Question: I'e been experiencing some odd behavior from the text cursor in the 'EditText's of my android application. Essentially, the cursor does not always accurately represent it's position in a word (). As such, typing a character into an edit text can result in the character being placed somewhere different (). Also, when the cursor is placed inside of or next to a word, that word is often offset slightly.
Here is an example of the phenomenon;

Notice the words moving position from picture to picture, and in the second example the cursor indicates that it is before the 'i' but is in fact before the 'e' two indexes to the right.
Here is the 'EditText' element of this 'View' in the XML;
'''
<EditText
android:id="@+id/hazard_obs_text"
android:layout_width="0dp"
android:layout_height="0dp"
android:layout_below="@+id/hazard_observation"
android:layout_alignLeft="@+id/hazard_observation"
android:layout_alignRight="@+id/hazard_observation"
android:layout_above="@+id/finalise_hazard"
android:layout_marginTop="5dp"
android:background="@drawable/whitebackselector"
android:hint="Recommendation Text"
android:textSize="9sp"
android:gravity="start"
android:paddingLeft="5dp"
android:enabled="false"
/>
'''
As you can see, it is inside a 'RelativeLayout', and has a custom blank white background with some subtle shading around the edge. It is also part of a 'Fragment' layout. Nothing out of the ordinary as far as I can see. No exceptions or errors are being thrown. I am stumped. Does anyone have any ideas what could be causing this odd behavior?
## Extra details by request;
The Layout isn't changed programmatically in any way except to be inflated initially (it is in a Fragment after all). Below is any line of code that interacts programmatically with the above example 'EditText' -
'''
obsText = (EditText) fragmentView.findViewById(R.id.hazard_obs_text);
...
obsText.setEnabled(tf); // Where tf is a boolean value.
...
obsText.getText().clear();
...
obsText.setText(observations[0].split(" ", 3)[1]); // Where observations[0] is a string.
...
obsText.setText(currentAssessment.obsDescript); // Setting another string.
'''
Below is the full fragment layout. It is worth noting that I am also having the same issue in a very simple LinearLayout -
'''
<?xml version="1.0" encoding="utf-8"?>
<RelativeLayout xmlns:android="http://schemas.android.com/apk/res/android"
android:background="#070054"
android:layout_width="fill_parent"
android:layout_height="fill_parent"
>
<AutoCompleteTextView
android:id="@+id/hazard_code"
android:layout_width="0dp"
android:layout_height="20dp"
android:layout_alignParentTop="true"
android:layout_alignParentLeft="true"
android:layout_toLeftOf="@+id/hazard_code_browse_button"
android:layout_marginTop="10dp"
android:layout_marginLeft="10dp"
android:gravity="center_vertical"
android:hint="Hazard Code"
android:background="@drawable/whitebackselector"
android:singleLine="true"
android:textSize="12sp"
android:selectAllOnFocus="true"
android:paddingLeft="5dp"
android:dropDownWidth="fill_parent"
android:dropDownHeight="125dp"
android:dropDownVerticalOffset="1dp"
android:completionThreshold="1"
/>
<Button
android:id="@+id/hazard_code_browse_button"
android:layout_width="30dp"
android:layout_height="20dp"
android:layout_toLeftOf="@+id/sfrp_drops"
android:layout_marginTop="10dp"
android:layout_marginBottom="5dp"
android:layout_marginRight="7dp"
android:background="@drawable/crossselector"
/>
<Spinner
android:id="@+id/hazard_observation"
android:layout_width="0dp"
android:layout_height="20dp"
android:layout_marginTop="10dp"
android:layout_toRightOf="@+id/sfrp_drops"
android:layout_toLeftOf="@+id/pictures"
android:background="@drawable/whitebackselector"
android:paddingLeft="5dp"
android:dropDownWidth="wrap_content"
android:dropDownHeight="125dp"
android:dropDownVerticalOffset="1dp"
android:enabled="false"
/>
<LinearLayout
android:id="@+id/sfrp_drops"
android:orientation="horizontal"
android:layout_centerHorizontal="true"
android:layout_width="160dp"
android:layout_height="20dp"
android:layout_marginTop="10dp"
android:layout_marginRight="5dp"
>
<Spinner
android:id="@+id/hazard_severity"
android:layout_width="0dp"
android:layout_height="20dp"
android:layout_weight="1"
android:background="@drawable/whitebackselector"
android:prompt="@string/hazard_severity"
android:paddingLeft="5dp"
android:enabled="false"
/>
<Spinner
android:id="@+id/hazard_frequency"
android:layout_width="0dp"
android:layout_height="20dp"
android:layout_marginLeft="5dp"
android:layout_weight="1"
android:background="@drawable/whitebackselector"
android:prompt="@string/hazard_frequency"
android:paddingLeft="5dp"
android:enabled="false"
/>
<Spinner
android:id="@+id/hazard_risk"
android:layout_width="0dp"
android:layout_height="20dp"
android:layout_marginLeft="10dp"
android:layout_weight="1"
android:background="@drawable/whitebackselector"
android:prompt="@string/hazard_risk"
android:paddingLeft="5dp"
android:enabled="false"
/>
<Spinner
android:id="@+id/hazard_priority"
android:layout_width="0dp"
android:layout_height="20dp"
android:layout_marginLeft="5dp"
android:layout_weight="1"
android:background="@drawable/whitebackselector"
android:prompt="@string/hazard_priority"
android:paddingLeft="5dp"
android:enabled="false"
/>
</LinearLayout>
<LinearLayout
android:id="@+id/pictures"
android:orientation="vertical"
android:layout_width="25dp"
android:layout_height="fill_parent"
android:layout_alignParentTop="true"
android:layout_alignParentRight="true"
android:layout_margin="5dp"
android:background="@drawable/photoreel"
>
<ImageView
android:id="@+id/photo_icon"
android:src="@drawable/hal"
android:layout_width="fill_parent"
android:layout_height="0dp"
android:layout_weight="1"
/>
<Button
android:layout_width="fill_parent"
android:layout_height="0dp"
android:layout_weight="1"
/>
<Button
android:layout_width="fill_parent"
android:layout_height="0dp"
android:layout_weight="1"
/>
<Button
android:layout_width="fill_parent"
android:layout_height="0dp"
android:layout_weight="1"
/>
<Button
android:layout_width="fill_parent"
android:layout_height="0dp"
android:layout_weight="1"
/>
</LinearLayout>
<EditText
android:id="@+id/hazard_obs_text"
android:layout_width="0dp"
android:layout_height="0dp"
android:layout_below="@+id/hazard_observation"
android:layout_alignLeft="@+id/hazard_observation"
android:layout_alignRight="@+id/hazard_observation"
android:layout_above="@+id/finalise_hazard"
android:layout_marginTop="5dp"
android:background="@drawable/whitebackselector"
android:hint="Recommendation Text"
android:textSize="9sp"
android:gravity="start"
android:paddingLeft="5dp"
android:enabled="false"
/>
<EditText
android:id="@+id/hazard_act_text"
android:layout_width="0dp"
android:layout_height="0dp"
android:layout_below="@+id/sfrp_drops"
android:layout_alignLeft="@+id/sfrp_drops"
android:layout_alignRight="@+id/sfrp_drops"
android:layout_above="@+id/finalise_hazard"
android:layout_marginTop="5dp"
android:background="@drawable/whitebackselector"
android:hint="Observation Text"
android:textSize="9sp"
android:gravity="start"
android:paddingLeft="5dp"
android:enabled="false"
/>
<Button
android:id="@+id/finalise_hazard"
android:layout_width="0dp"
android:layout_height="30dp"
android:layout_alignRight="@+id/hazard_obs_text"
android:layout_alignLeft="@+id/hazard_act_text"
android:layout_alignParentBottom="true"
android:layout_marginTop="5dp"
android:layout_marginBottom="5dp"
android:background="@drawable/plainbuttonselector"
android:padding="0dp"
android:textColor="#FFFFFF"
android:text="Finalise Entry"
android:enabled="false"
/>
<EditText
android:id="@+id/peoples_at_risk"
android:layout_width="0dp"
android:layout_height="20dp"
android:layout_below="@+id/hazard_location"
android:layout_alignLeft="@+id/hazard_code"
android:layout_toLeftOf="@+id/hazard_act_text"
android:layout_marginTop="5dp"
android:layout_marginRight="7dp"
android:background="@drawable/whitebackselector"
android:textSize="9sp"
android:singleLine="true"
android:paddingLeft="5dp"
android:hint="Peoples at Risk"
android:enabled="false"
/>
<EditText
android:id="@+id/hazard_location"
android:layout_width="0dp"
android:layout_height="40dp"
android:layout_below="@+id/hazard_code"
android:layout_alignLeft="@+id/hazard_code"
android:layout_toLeftOf="@+id/hazard_act_text"
android:layout_marginTop="5dp"
android:layout_marginRight="7dp"
android:background="@drawable/whitebackselector"
android:textSize="9sp"
android:paddingLeft="5dp"
android:gravity="start"
android:hint="Hazard Location"
android:enabled="false"
/>
<EditText
android:id="@+id/relevant_legistlation"
android:layout_width="0dp"
android:layout_height="0dp"
android:layout_below="@+id/peoples_at_risk"
android:layout_alignLeft="@+id/hazard_code"
android:layout_toLeftOf="@+id/hazard_act_text"
android:layout_alignParentBottom="true"
android:layout_marginTop="5dp"
android:layout_marginBottom="5dp"
android:layout_marginRight="7dp"
android:background="@drawable/whitebackselector"
android:textSize="9sp"
android:paddingLeft="5dp"
android:gravity="start"
android:hint="Relevant Legislation"
android:enabled="false"
/>
</RelativeLayout>
'''
I am experiencing the issue on a Nexus 10, Galaxy Note 10.1, & Xperia Z2 tablets with the latest version of Android installed. I've also tested this on an old Xperia phone as well which is not having the issue, which begs the question of whether it could be related to screen size. Other applications on the same devices aren't having this issue.
Any help would be greatly appreciated. This has been hounding me for some time now. I am willing to manually award a bounty to anyone who can help towards a solution/explanation.
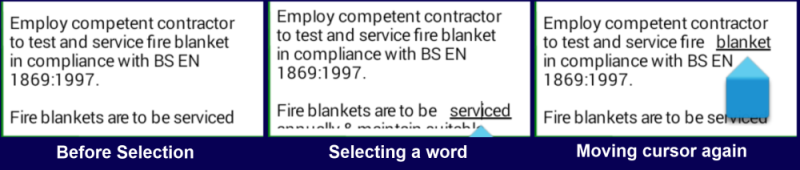
Answer: I spent a great deal of time trying various bits'n'bobs to solve this issue, but the final change that fixed it entirely was adding a (previously absent) 'uses-sdk' element and it's attributes to the Android Manifest.
'''
<uses-sdk android:minSdkVersion="1" android:targetSdkVersion="4" />
'''
These were the lowest values that could be declared without incurring the problem.
---